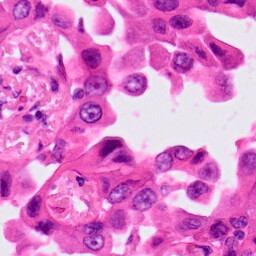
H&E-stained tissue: Lung